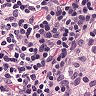
Metastatic tissue present: no